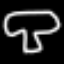
Label: mushroom